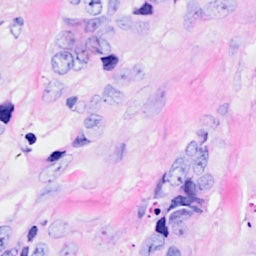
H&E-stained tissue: Breast